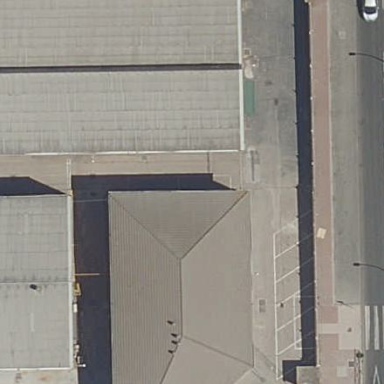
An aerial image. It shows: Industrial building.